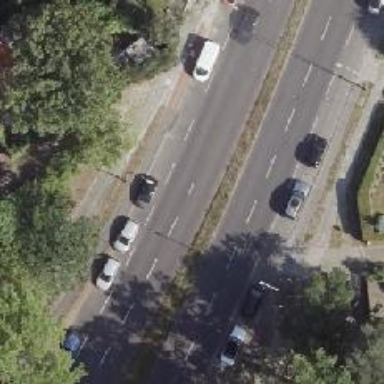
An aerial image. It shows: Secondary road with asphalt surface. There is parallel parking lane on the right side and track for cycling on the right as well.